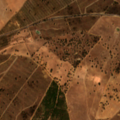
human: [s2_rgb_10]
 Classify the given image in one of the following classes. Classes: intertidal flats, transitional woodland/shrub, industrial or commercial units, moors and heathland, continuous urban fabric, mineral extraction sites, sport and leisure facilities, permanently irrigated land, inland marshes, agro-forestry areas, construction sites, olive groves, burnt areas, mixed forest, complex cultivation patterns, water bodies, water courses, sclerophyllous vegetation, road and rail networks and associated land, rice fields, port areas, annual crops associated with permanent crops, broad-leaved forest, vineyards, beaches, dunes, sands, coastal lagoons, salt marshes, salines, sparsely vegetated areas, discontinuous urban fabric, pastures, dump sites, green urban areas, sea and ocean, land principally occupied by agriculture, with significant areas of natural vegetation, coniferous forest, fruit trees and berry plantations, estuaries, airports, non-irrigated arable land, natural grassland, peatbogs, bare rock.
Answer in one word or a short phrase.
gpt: non-irrigated arable land, agro-forestry areas, coniferous forest, transitional woodland/shrub